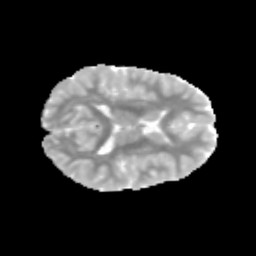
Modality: MD
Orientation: axial
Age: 9
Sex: female
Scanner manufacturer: siemens
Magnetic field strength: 3 T
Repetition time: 3.8 s
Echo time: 0.07 s